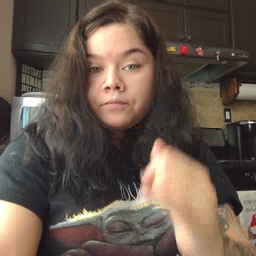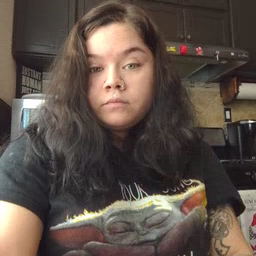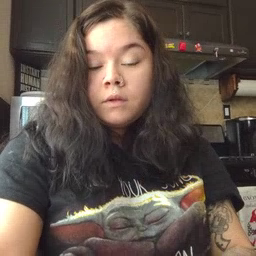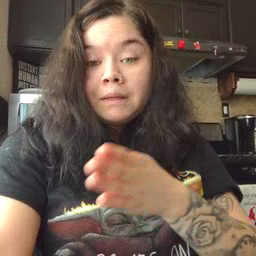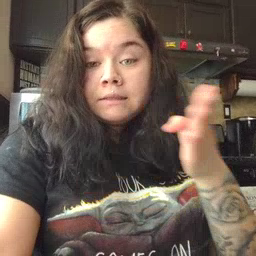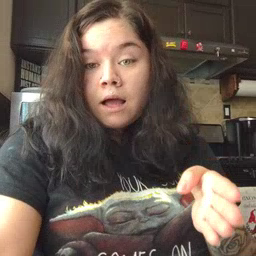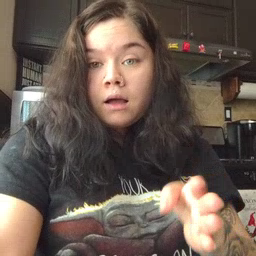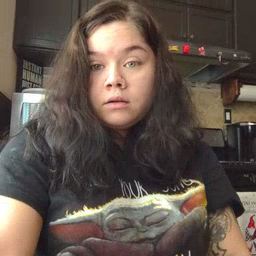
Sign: beside